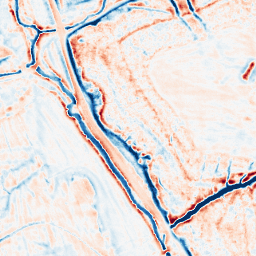
Category: edge_preserving
Decomposition family: bilateral
Decomposition parameters: d: 15
sigma_color: 150
sigma_space: 50
Upsampling method: sinc_blackman
Upsampling parameters: scale: 4
kernel_size: 8
Upsampling scale: 4